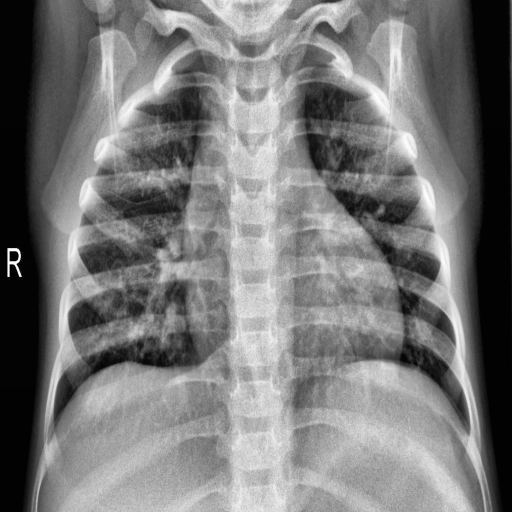
Finding: PNEUMONIA